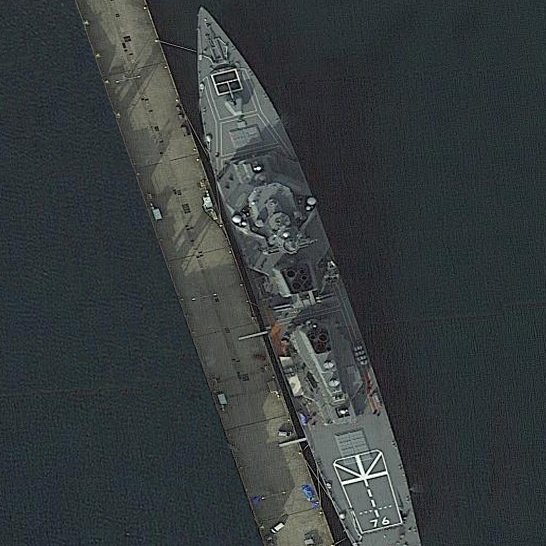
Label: Kongo-class_destroyer